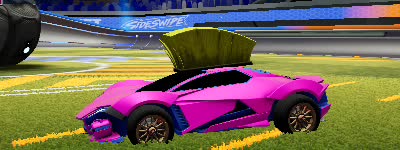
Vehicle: werewolf